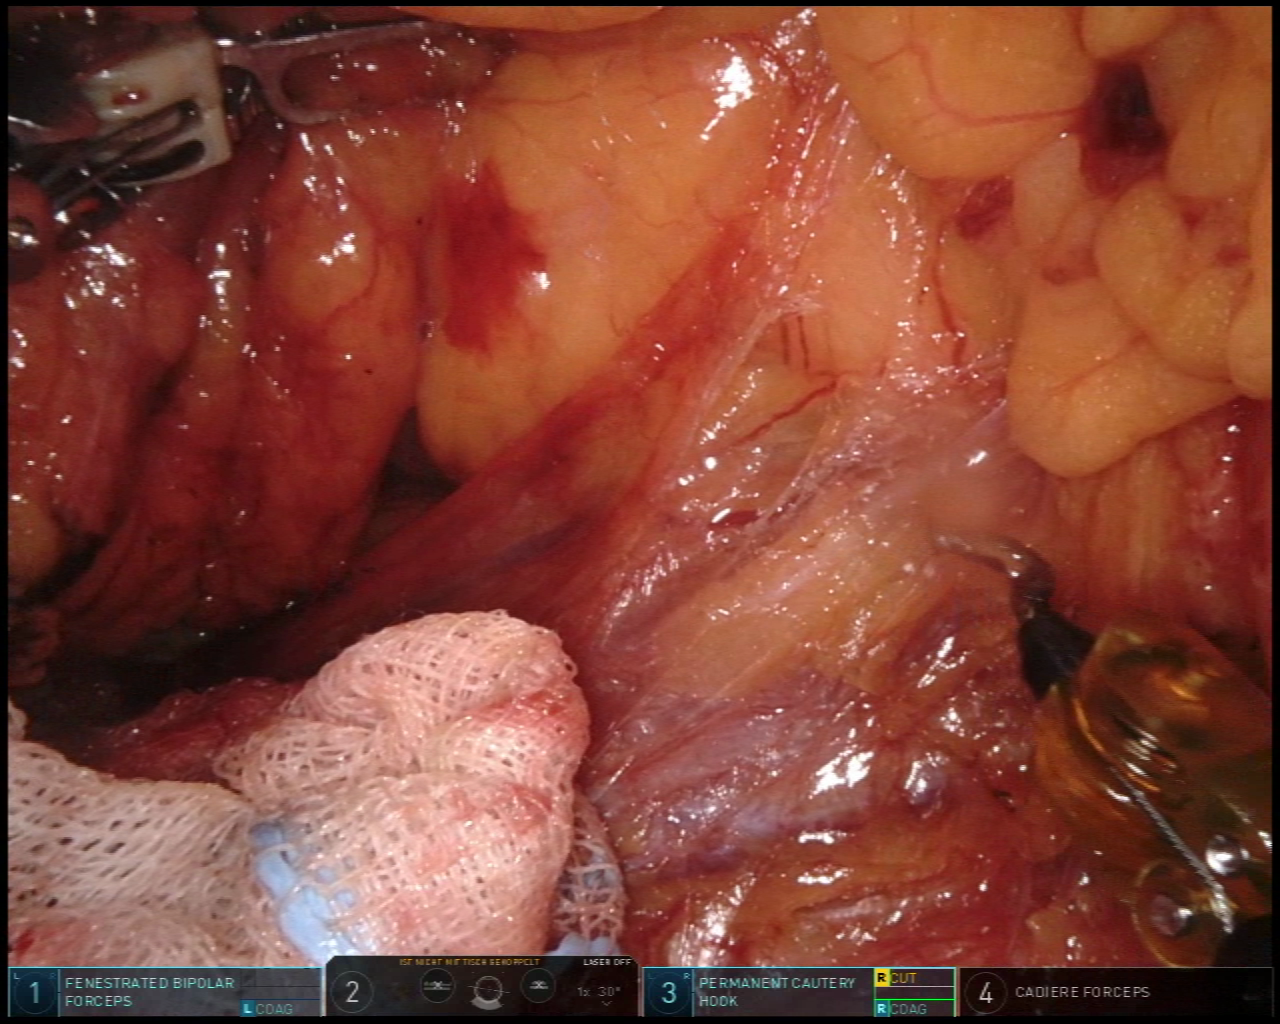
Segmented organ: ureter
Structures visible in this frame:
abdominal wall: no
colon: no
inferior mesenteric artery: no
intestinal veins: no
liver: no
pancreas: no
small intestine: no
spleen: no
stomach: no
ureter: yes
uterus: no
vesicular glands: no